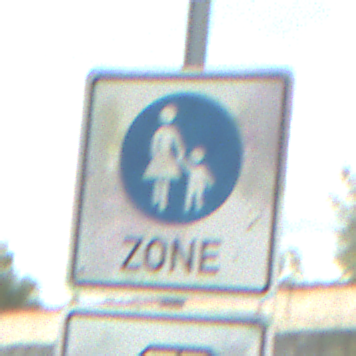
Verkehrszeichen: BeginnFussgaengerzone
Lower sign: MehrspurigeFahrzeugeFrei1
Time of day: Midday
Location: Outdoor (Suburban)
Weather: PartlyCloudy
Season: Summer
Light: Natural